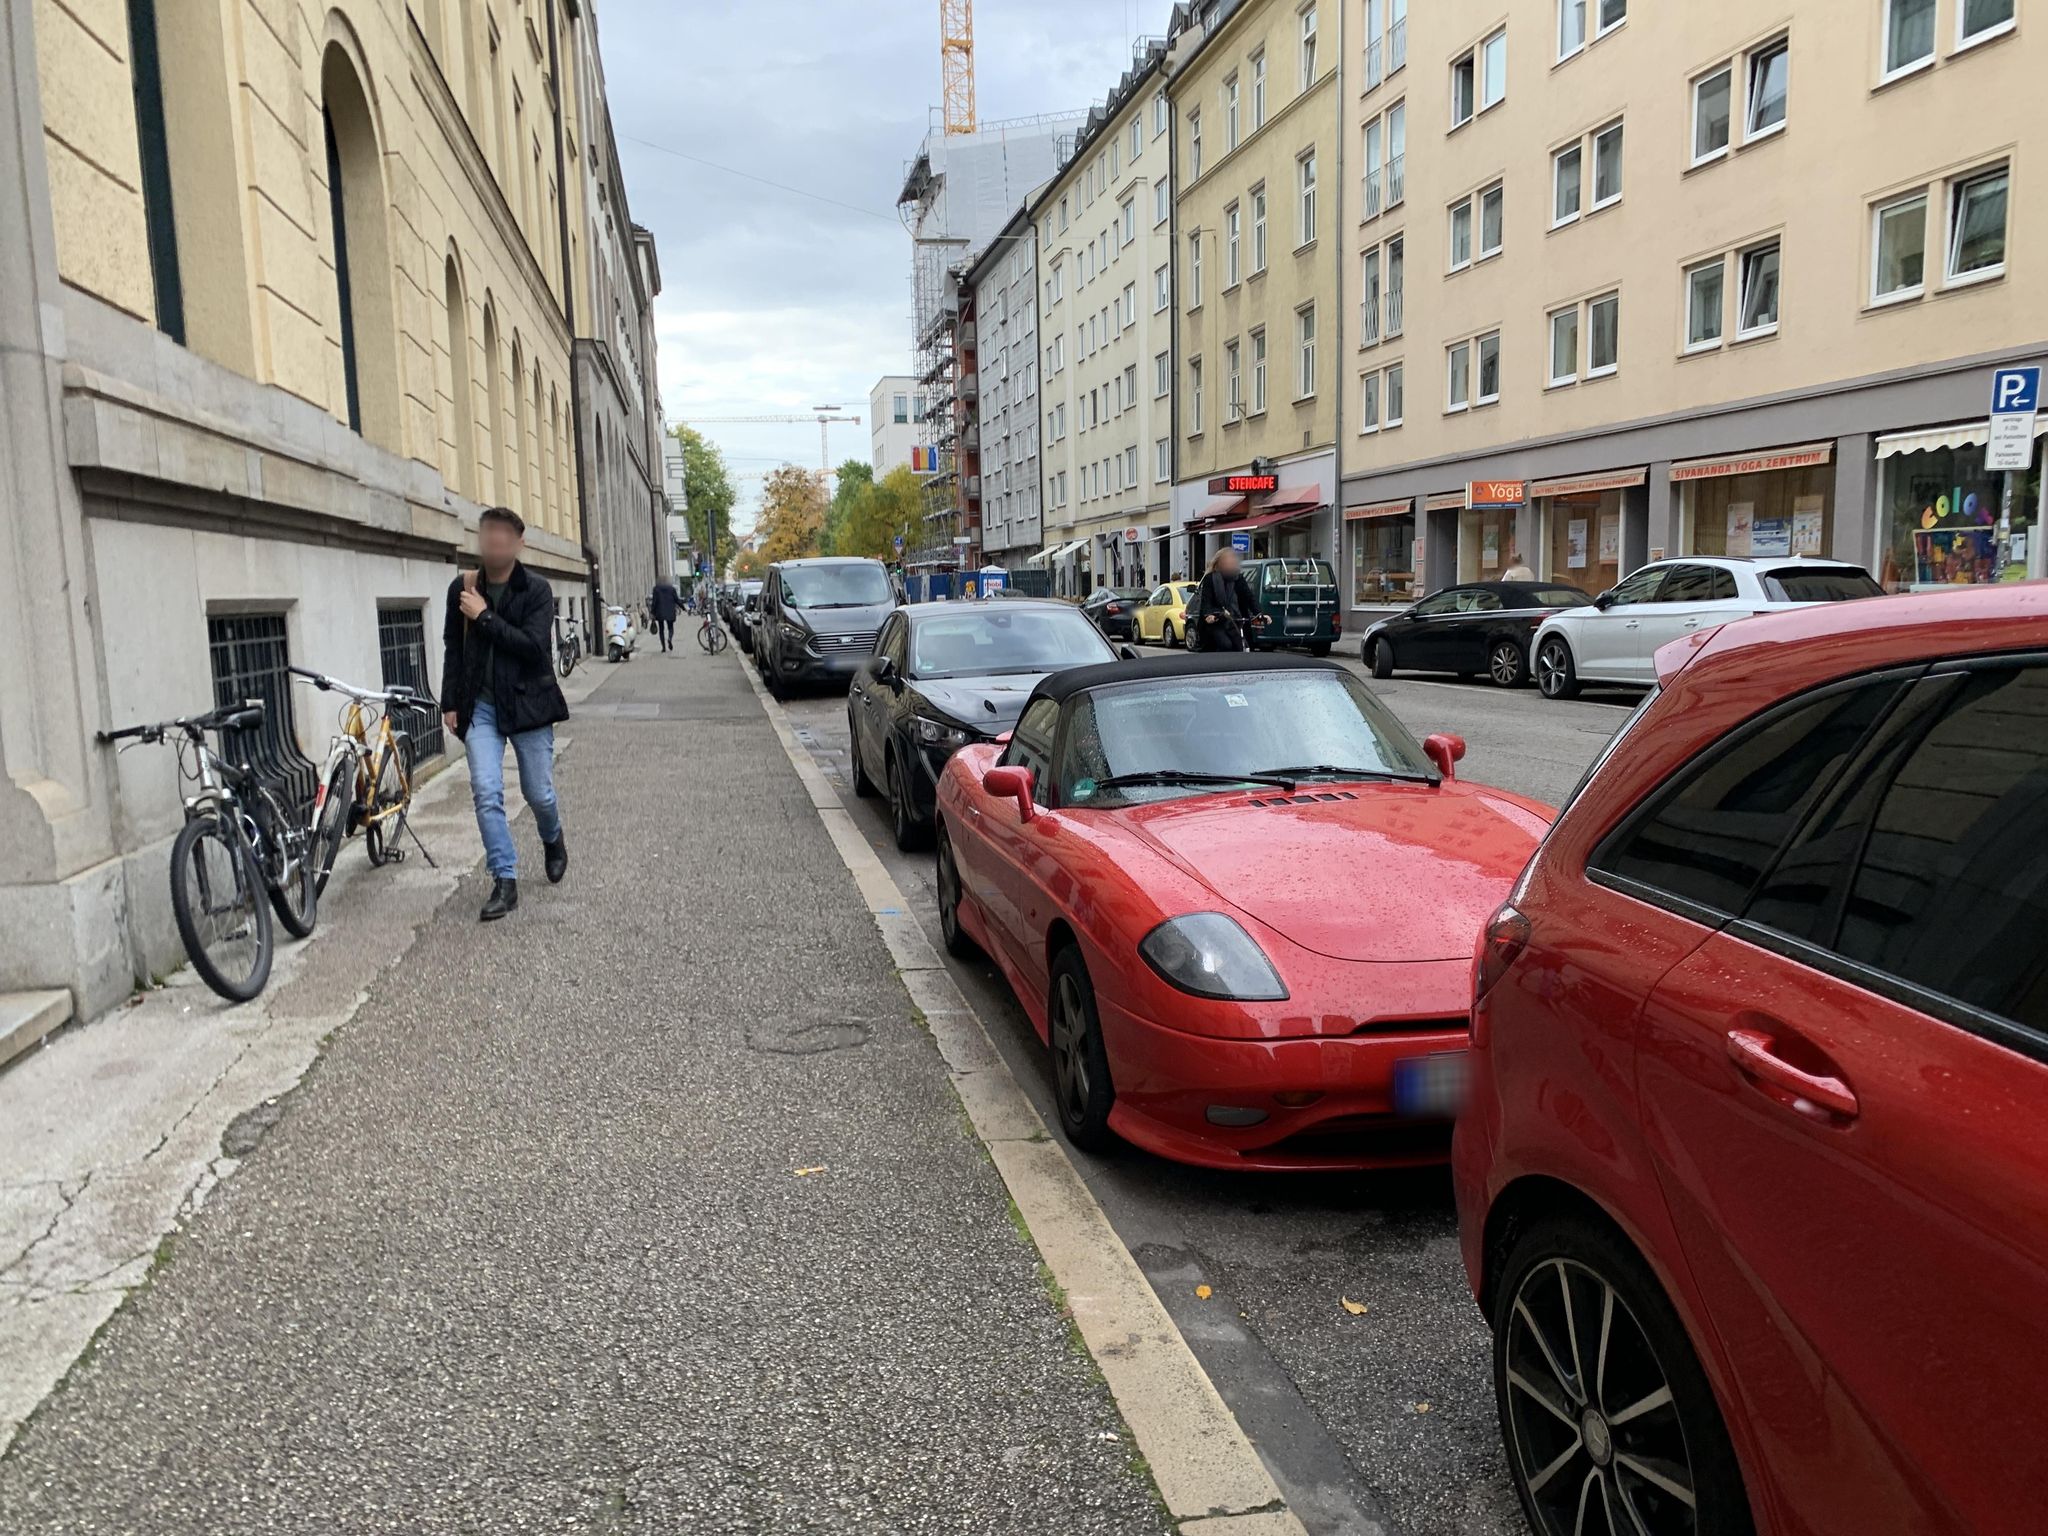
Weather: cloudy
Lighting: day
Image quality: good
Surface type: walking surface
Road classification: footway
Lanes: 2
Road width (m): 7.1
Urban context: urban centre
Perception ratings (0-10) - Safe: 3.07, Lively: 8.76, Beautiful: 5.12, Boring: 2.58, Depressing: 1.38, Wealthy: 2.44